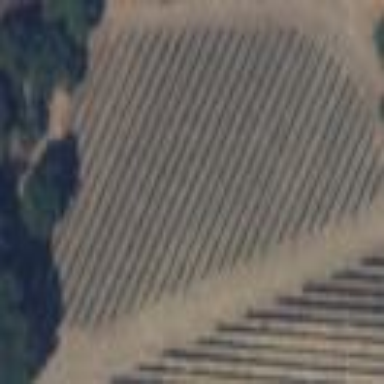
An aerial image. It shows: Vineyard growing grapes.